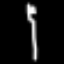
Label: fork